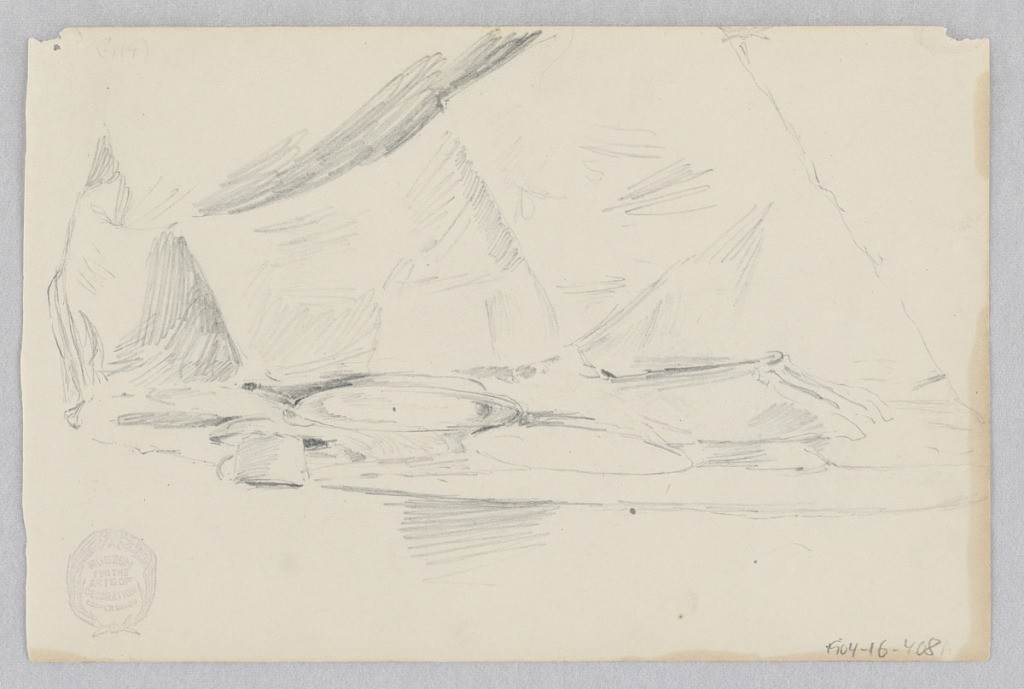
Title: Still life
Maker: Robert Frederick Blum, American, 1857–1903
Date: n.d.
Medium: Graphite on wove paper
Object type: Drawing
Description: Recto: Sketch of a still life composition including a plate with cutlery; Verso: Sketch of a male figure wearing a hat.